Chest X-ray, PA view. Patient: 46 years old, sex F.
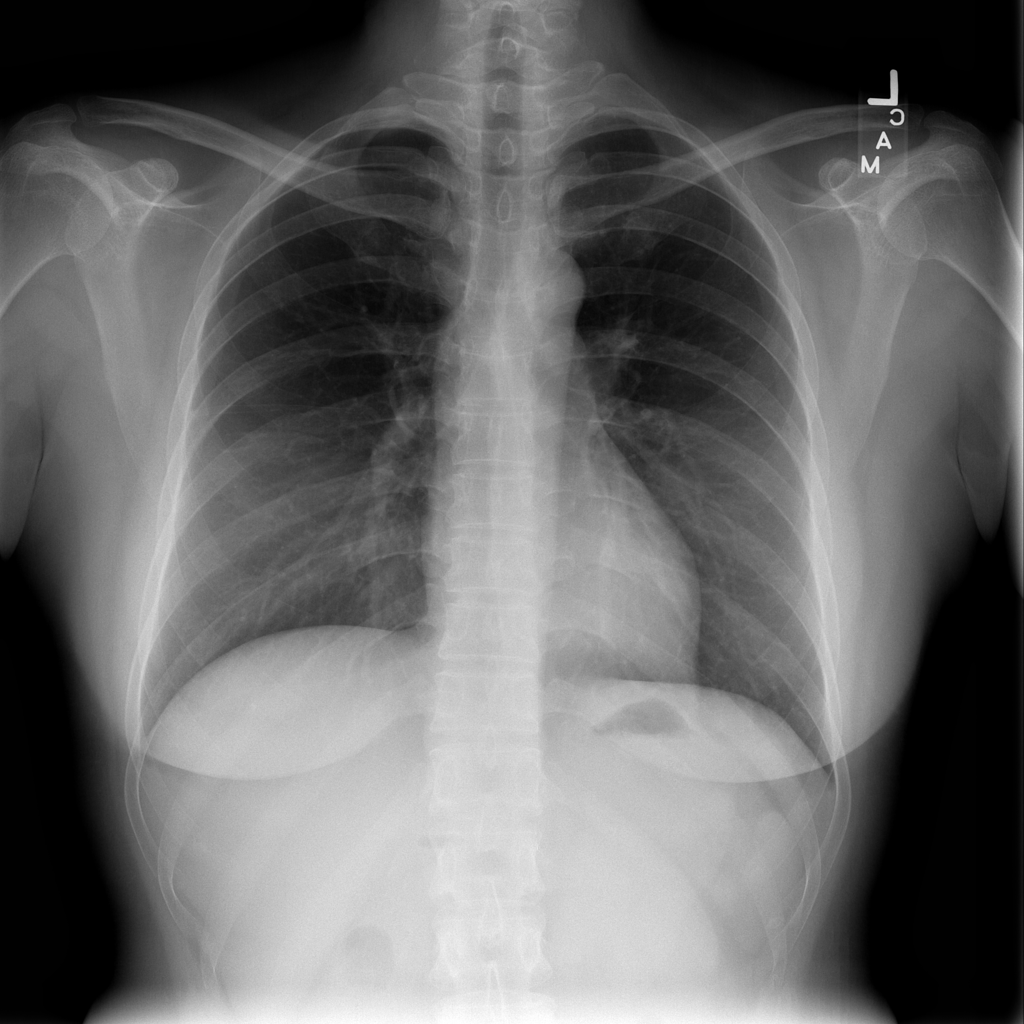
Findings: No Finding